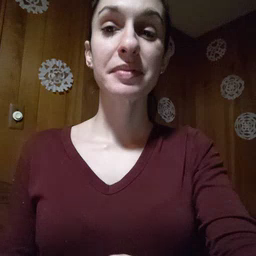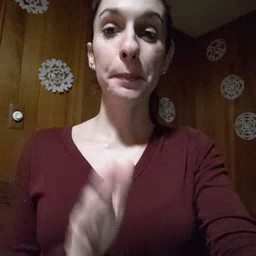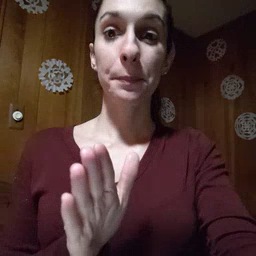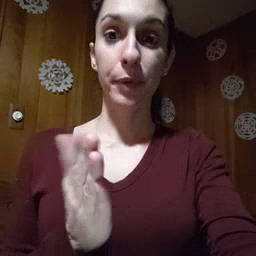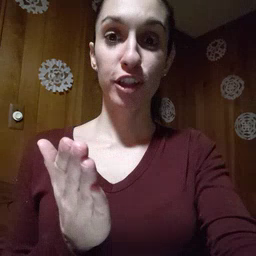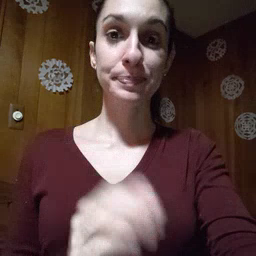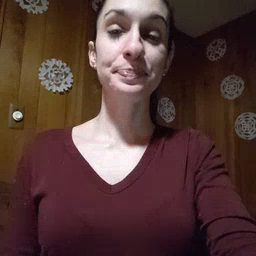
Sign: book